Field crop: maize
Growth stage: 2
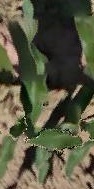
Species: maize